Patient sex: M
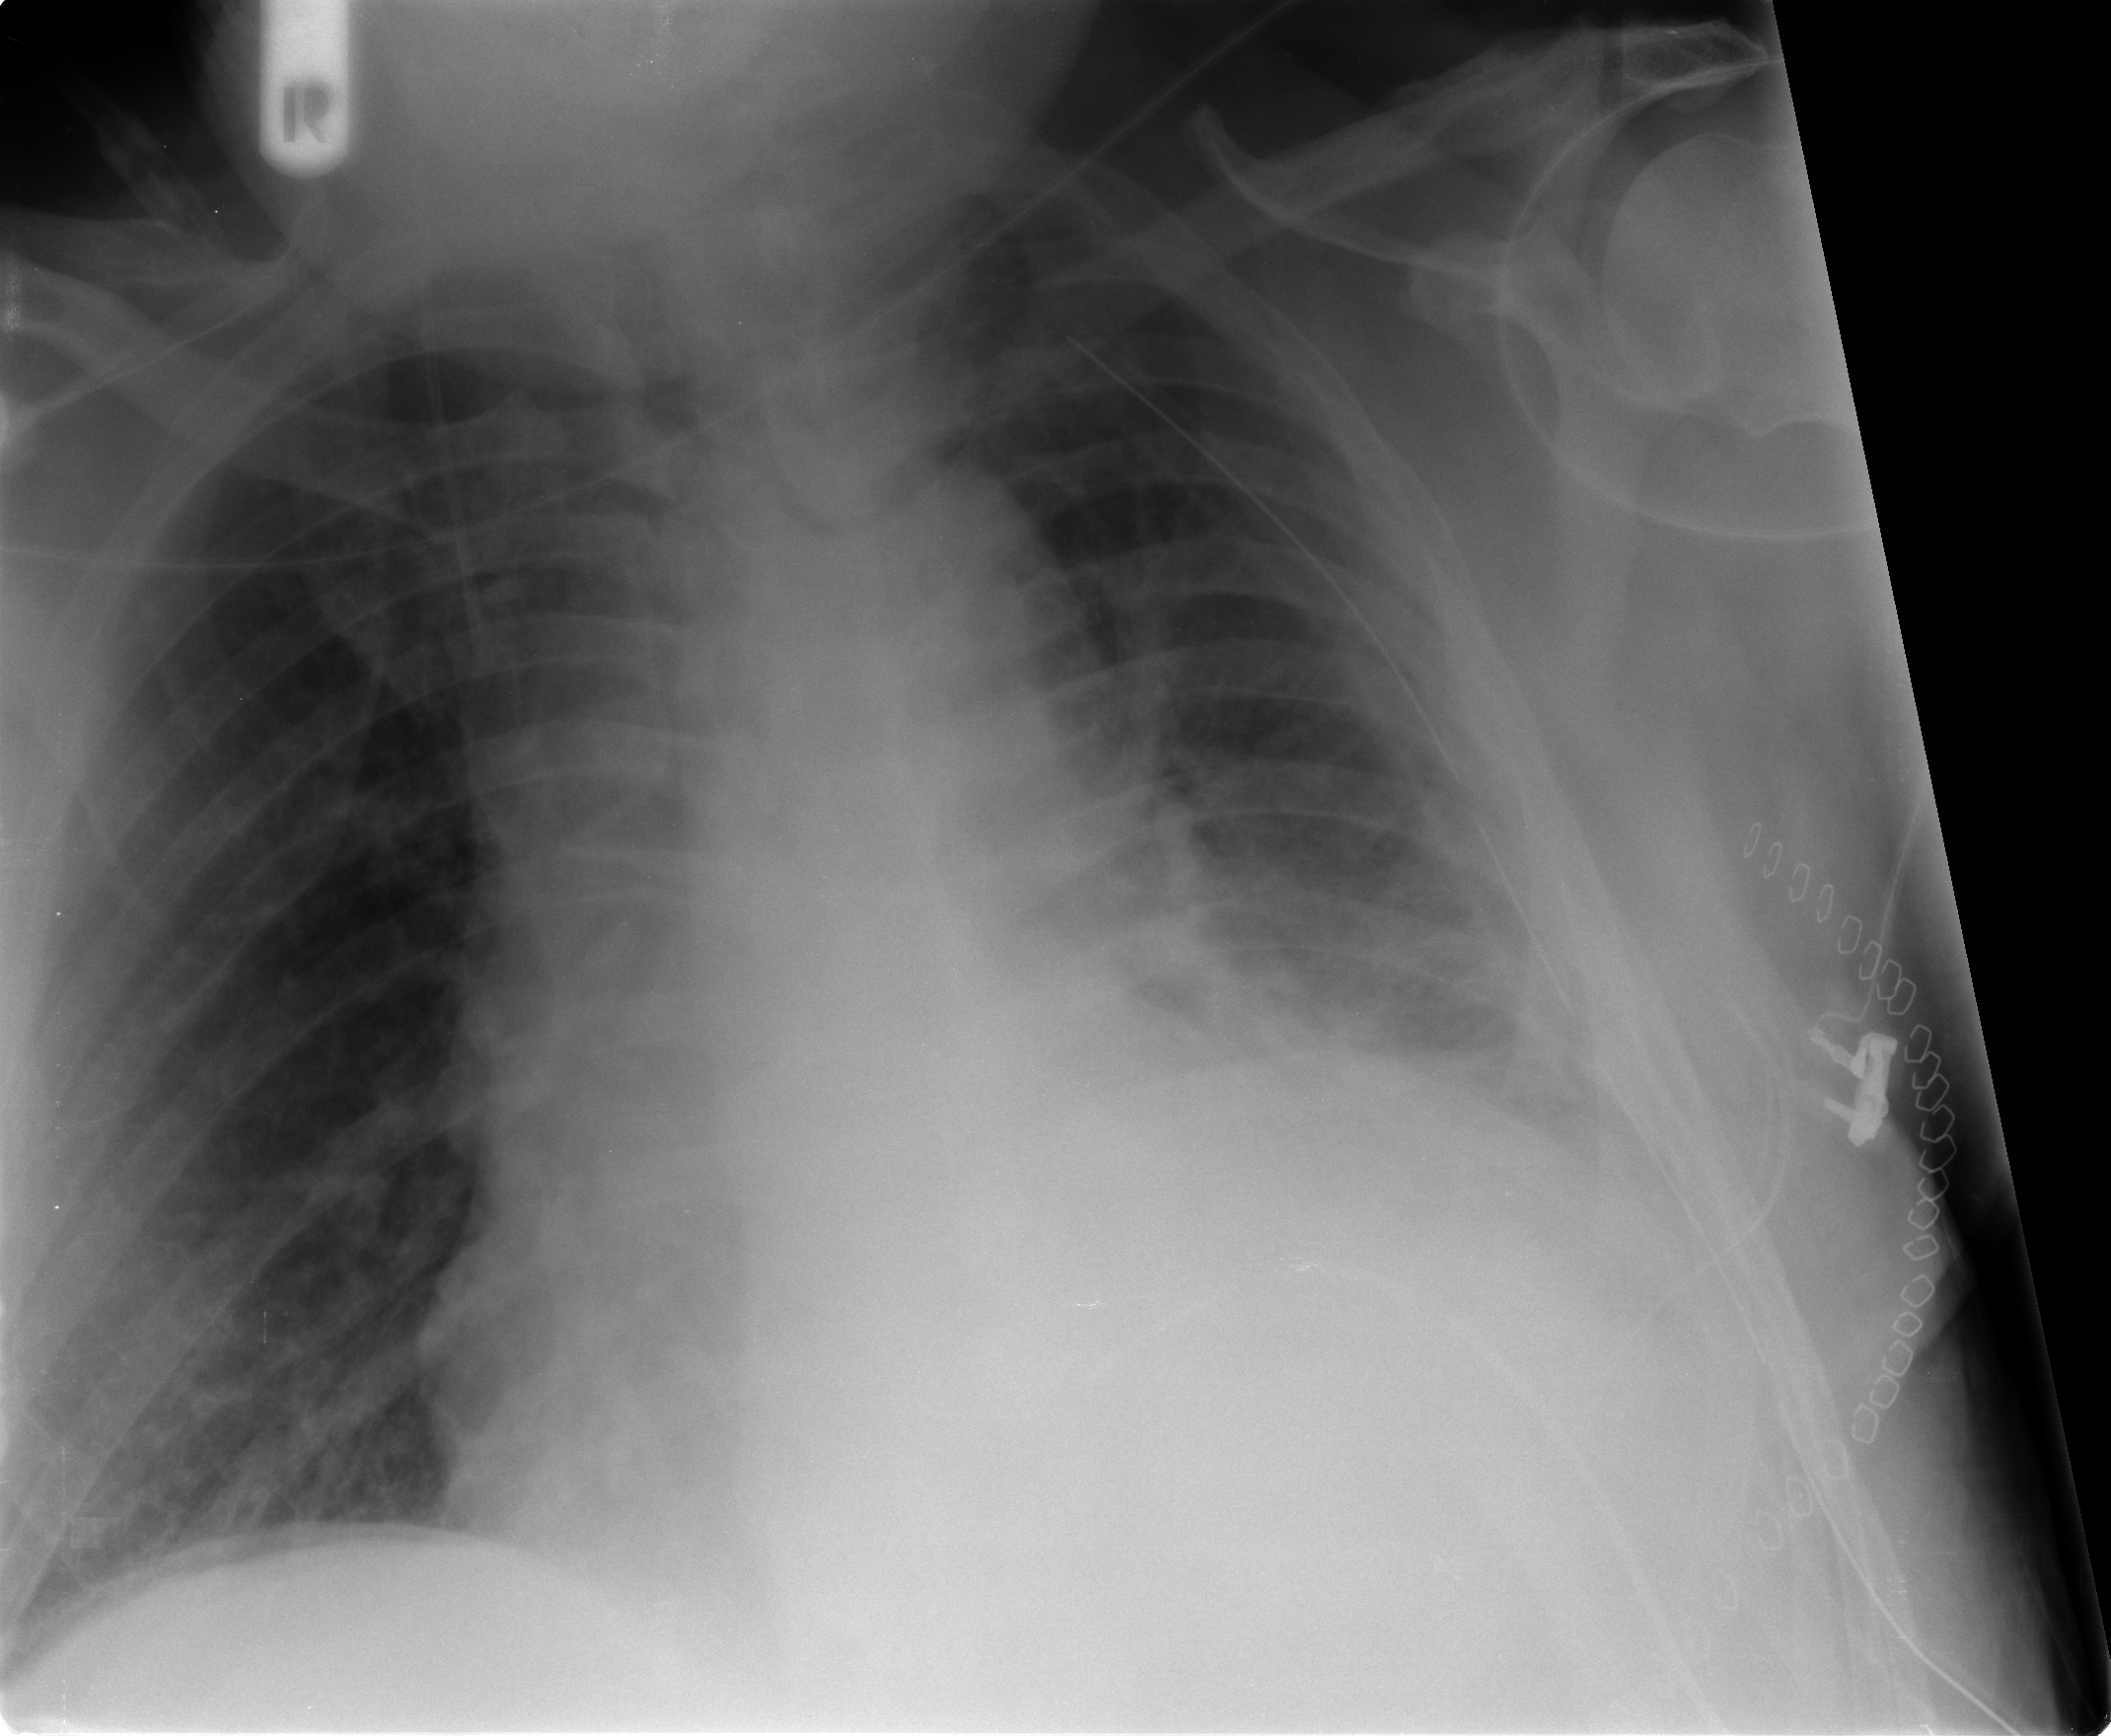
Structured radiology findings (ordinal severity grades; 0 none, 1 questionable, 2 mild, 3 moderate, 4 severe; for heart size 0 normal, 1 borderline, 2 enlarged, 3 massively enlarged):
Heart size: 2
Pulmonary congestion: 2
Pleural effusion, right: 0
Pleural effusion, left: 2
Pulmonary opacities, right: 1
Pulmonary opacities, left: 1
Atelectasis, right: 2
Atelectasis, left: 2